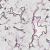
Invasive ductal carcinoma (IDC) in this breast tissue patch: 0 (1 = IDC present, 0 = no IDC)